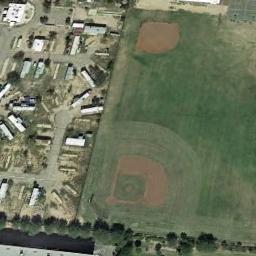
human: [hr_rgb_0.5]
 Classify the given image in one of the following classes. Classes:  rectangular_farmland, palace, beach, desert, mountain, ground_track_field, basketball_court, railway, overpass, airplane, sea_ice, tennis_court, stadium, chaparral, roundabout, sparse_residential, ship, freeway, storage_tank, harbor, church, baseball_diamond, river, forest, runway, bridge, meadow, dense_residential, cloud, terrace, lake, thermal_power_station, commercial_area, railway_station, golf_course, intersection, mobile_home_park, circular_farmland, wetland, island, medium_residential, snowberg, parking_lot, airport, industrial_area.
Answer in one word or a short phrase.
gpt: baseball_diamond